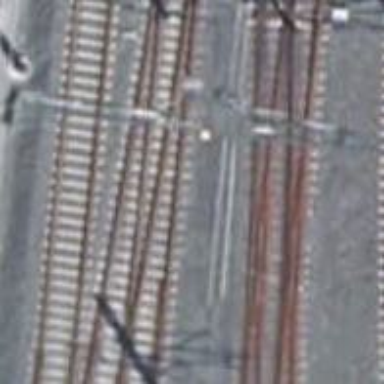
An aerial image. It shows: Railway track with contact lines for electrification.